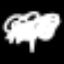
Label: squiggle